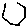
Label: hexagon